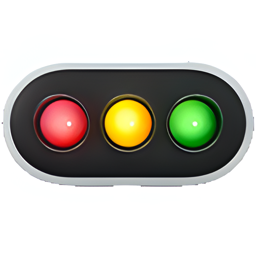
Name: horizontal traffic light
Emoji: 🚥
Group: Travel & Places
Sub-group: transport-ground